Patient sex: F
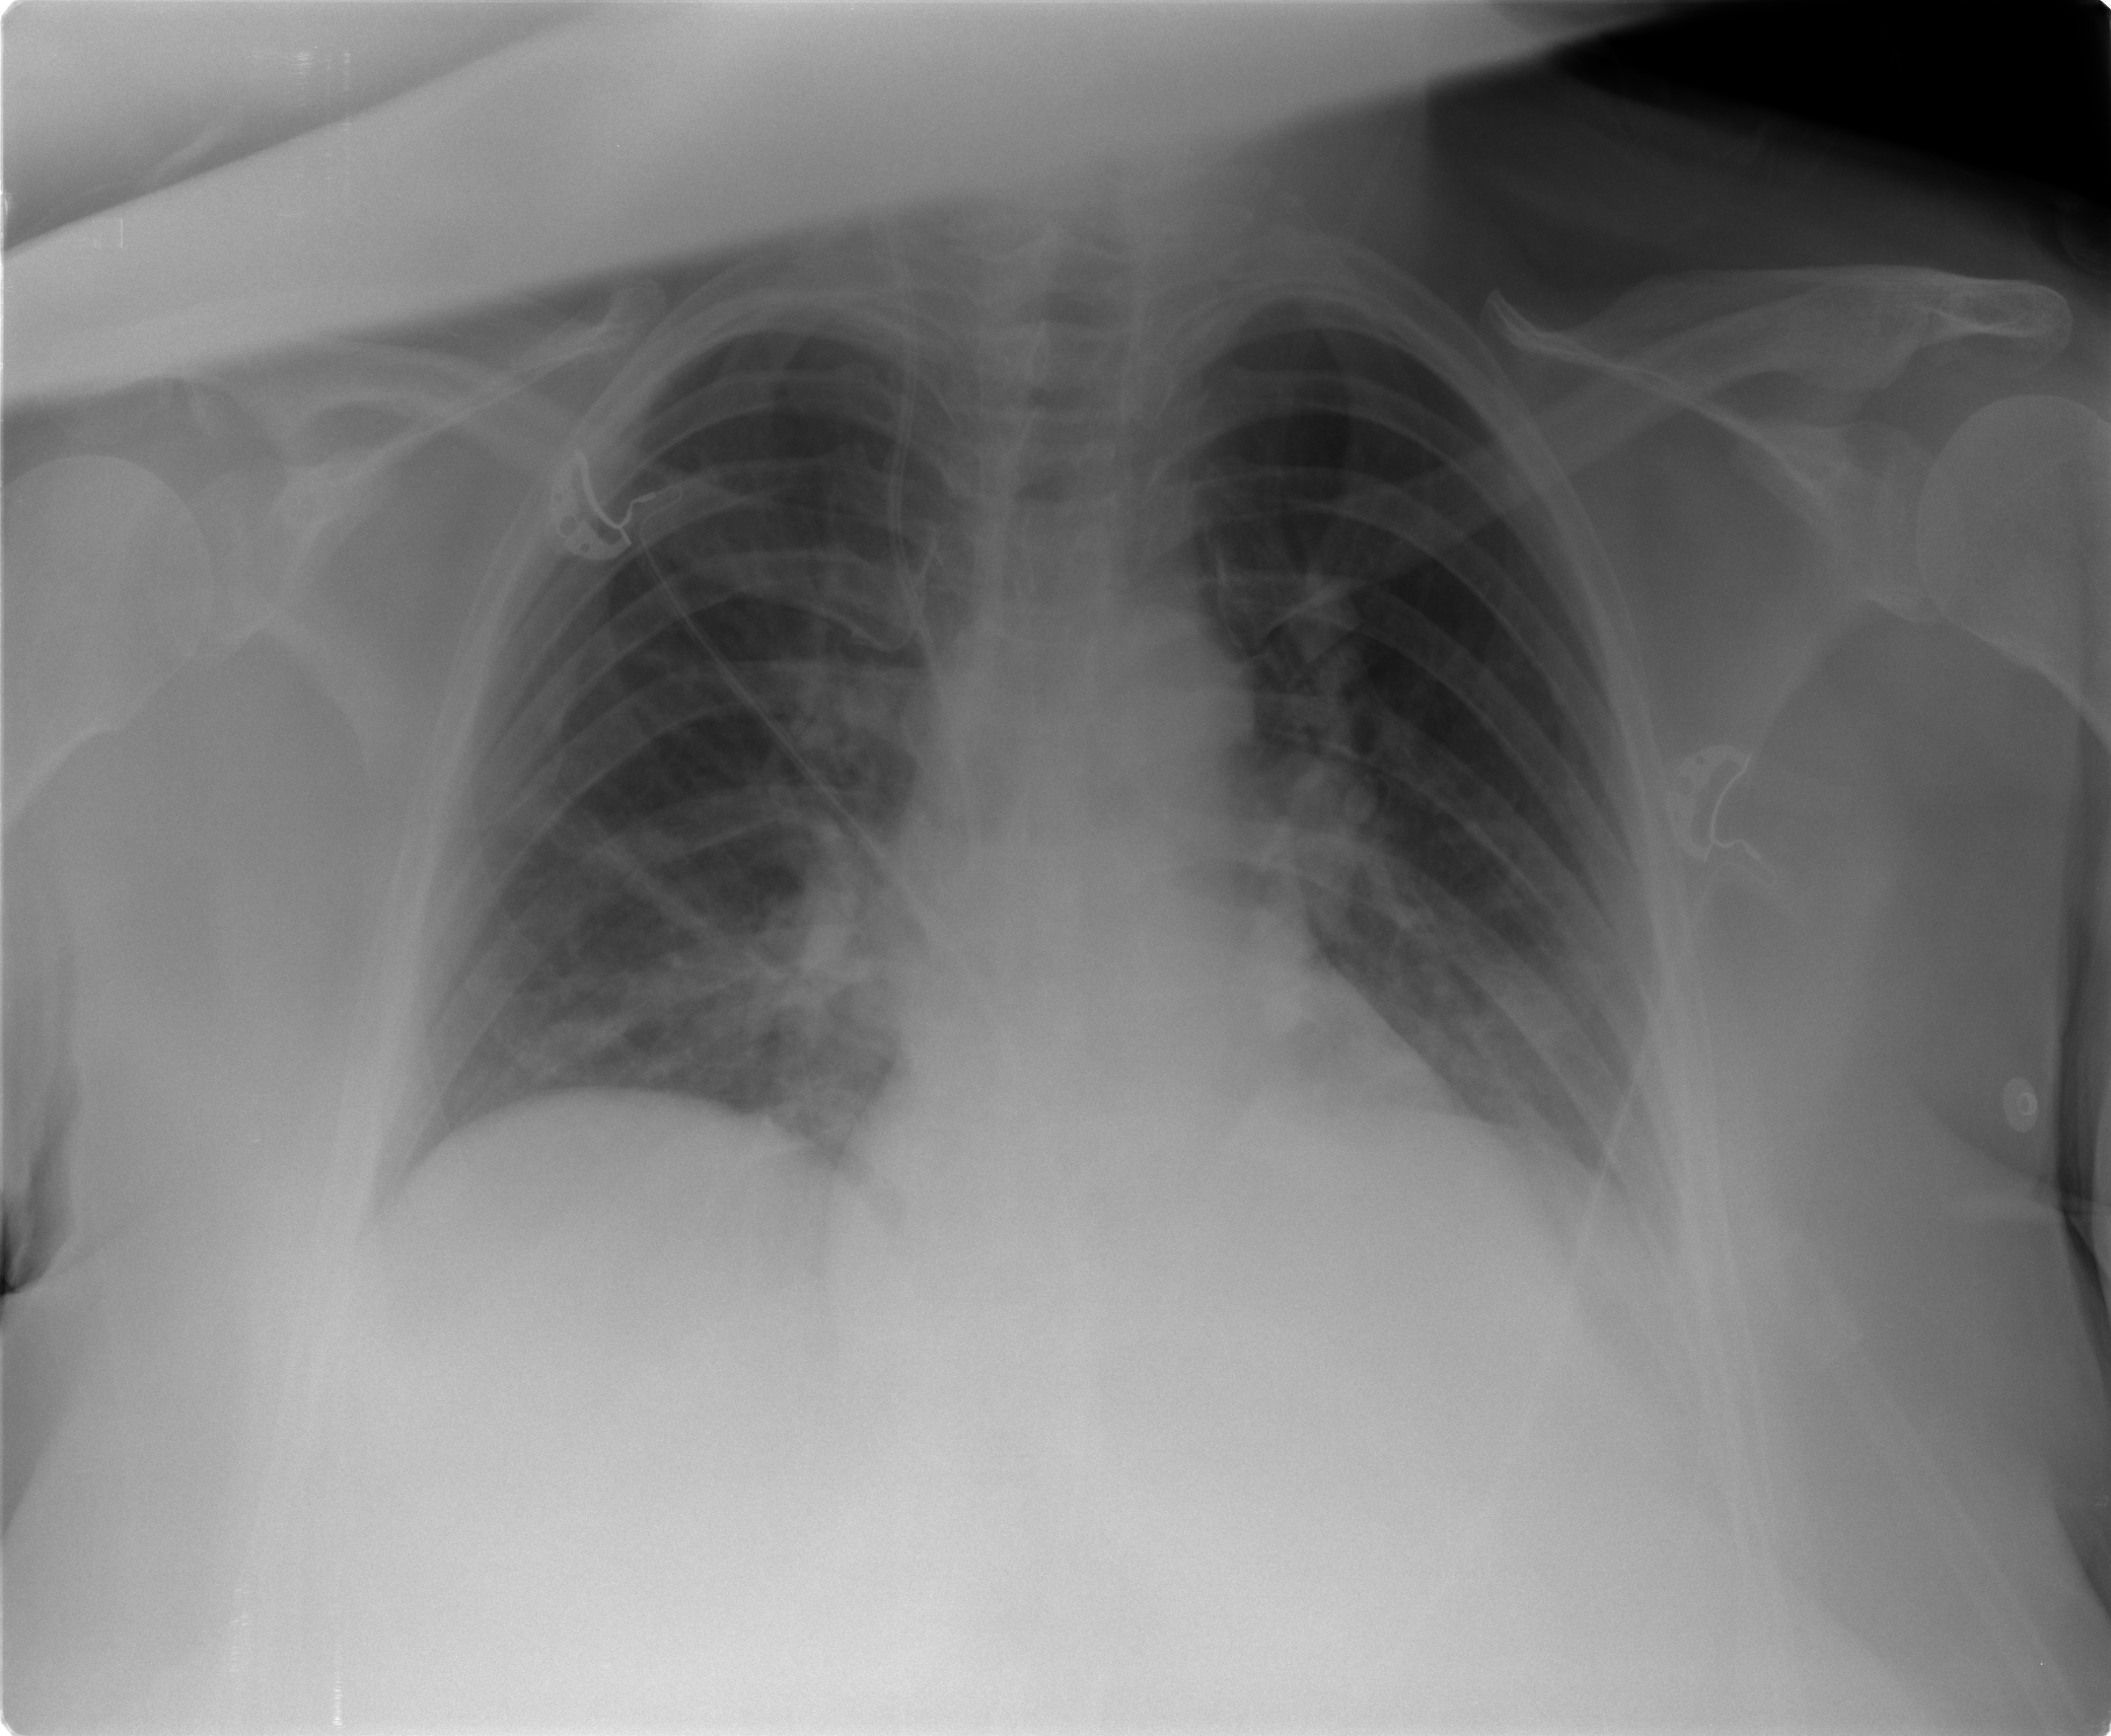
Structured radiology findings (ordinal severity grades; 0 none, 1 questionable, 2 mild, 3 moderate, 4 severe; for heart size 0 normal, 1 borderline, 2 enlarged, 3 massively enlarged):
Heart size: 0
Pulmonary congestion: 0
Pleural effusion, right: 0
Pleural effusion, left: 1
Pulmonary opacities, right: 0
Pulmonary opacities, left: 0
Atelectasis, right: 2
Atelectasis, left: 1